Field crop: maize
Growth stage: 1
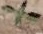
Species: atriplex